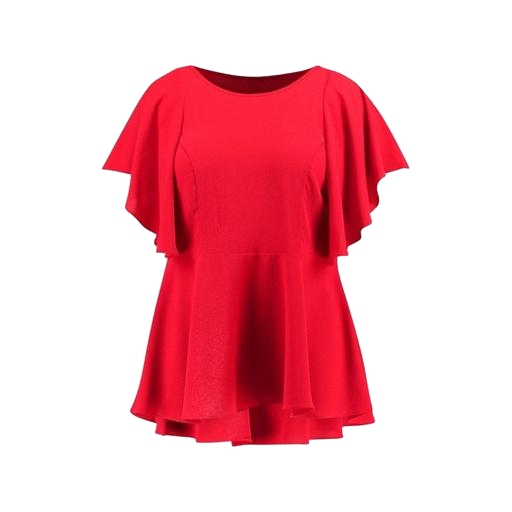
red flutter-sleeve top only macy, red ruffled-hem top, red betsey short-sleeve ruffle blouse, white background